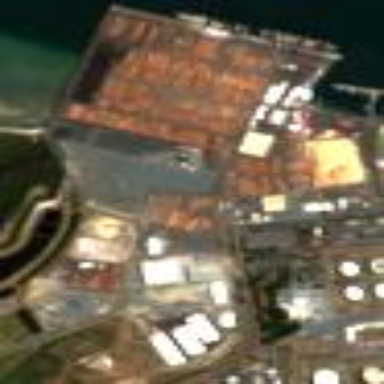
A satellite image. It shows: Industrial area designated as port for handling cargo.